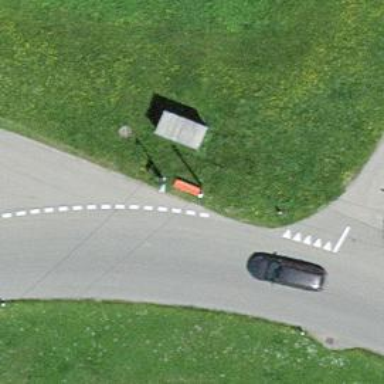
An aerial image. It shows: Public transport stop position.